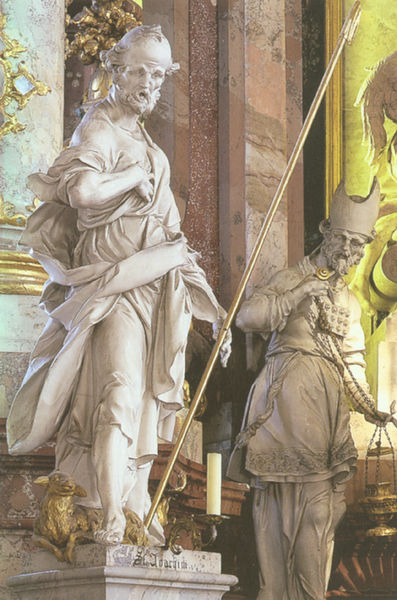
Titel: Hl. Joachim
Künstler: Joseph Anton Feuchtmayr
Standort: Birnau am Bodensee, Wallfahrtskirche (EU - D - BW)
Schlagwörter: mann, weiß, gelb, hut, lampe, marmor, männer, säule, bart, barock, falten, johannes, sockel, stein, kirche, figur, gewand, gold, innen, statue, stab, figuren, bischof, lanze, zwei männer, kerze, bildhauerei, plastik, foto, lamm, schaf, religion, helm, statuen, weihrauch, heiliger, tiara, macht, heilige, speer, heilig, hirte, josef, alabaster, mamor, bildhauer, nikolaus, joachim, rauchfass, #kirche